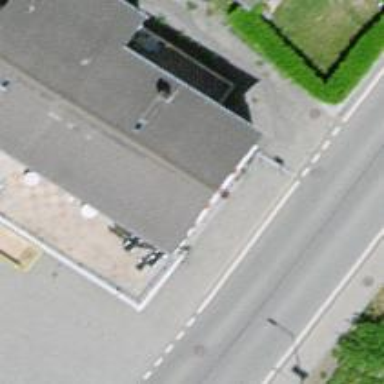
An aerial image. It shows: Bar.